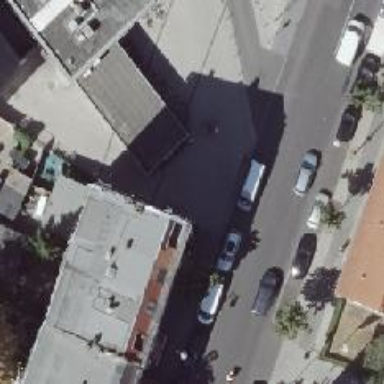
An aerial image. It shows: Saltbox-shaped roof distinguishes these apartments.